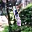
Label: 1